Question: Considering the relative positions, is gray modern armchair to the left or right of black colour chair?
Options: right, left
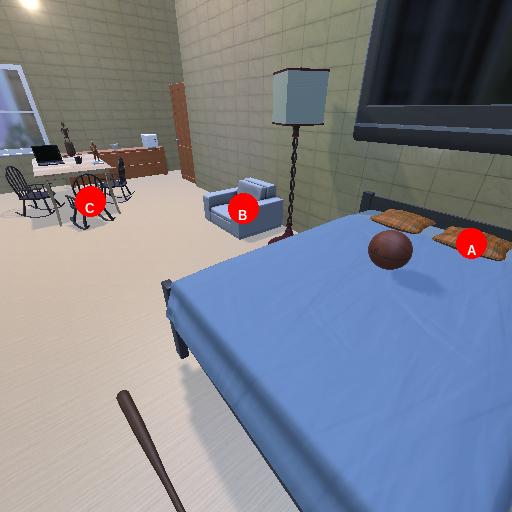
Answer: right